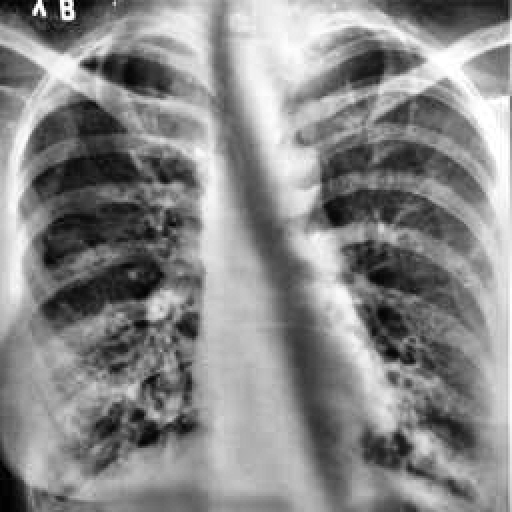
Finding: TUBERCULOSIS